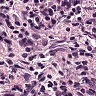
Metastatic tissue present: no